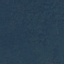
Land use / land cover class: Forest